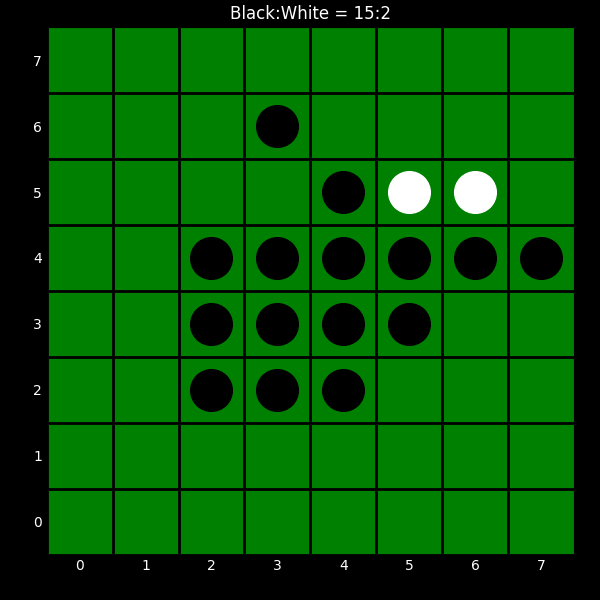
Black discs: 15
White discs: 2